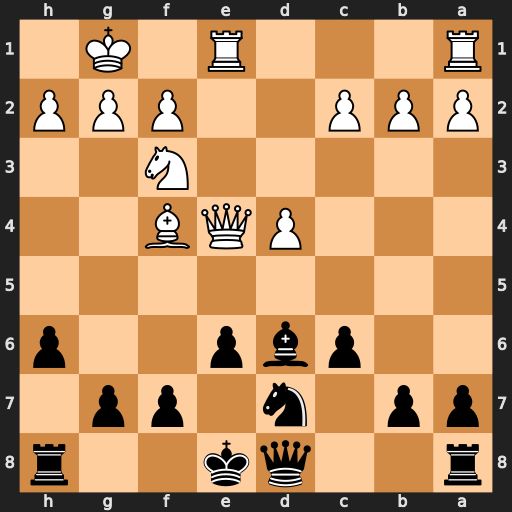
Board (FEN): r2qk2r/pp1n1pp1/2pbp2p/8/3PQB2/5N2/PPP2PPP/R3R1K1
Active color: b
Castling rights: kq
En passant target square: -
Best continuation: Nf6 Qe3 Nd5